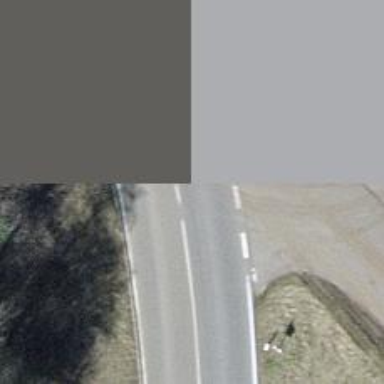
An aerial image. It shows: Tertiary road.